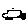
Label: car